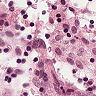
Metastatic tissue present: no